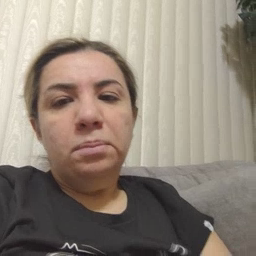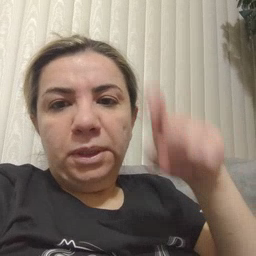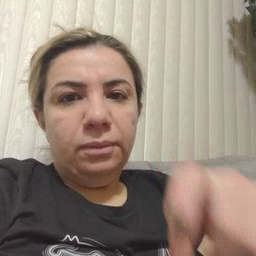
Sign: haveto